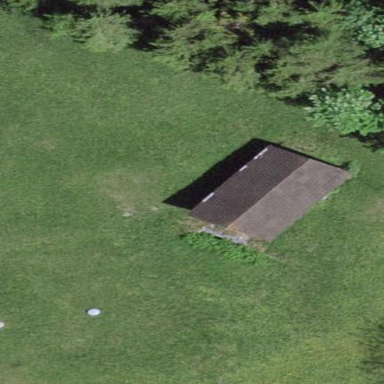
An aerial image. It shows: Stable.